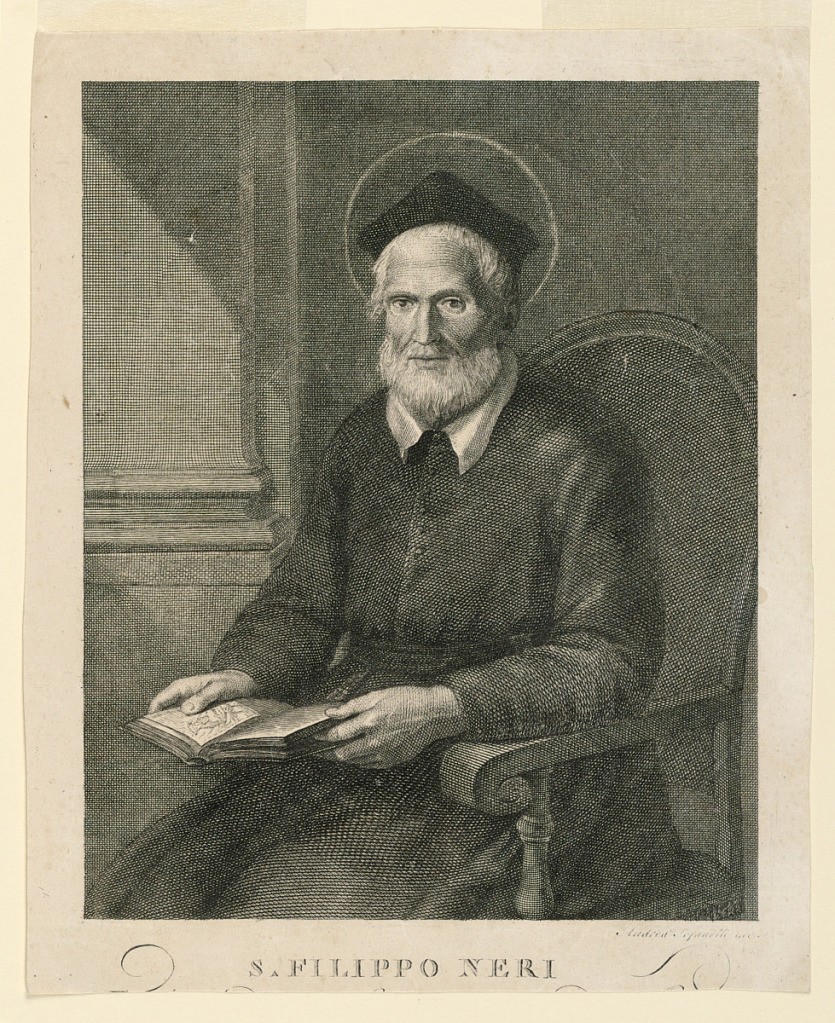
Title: Portrait of S. Filippo Neri (1515-1595)
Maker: Andrea Tepanelli
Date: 1780-1810
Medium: Engraving on paper
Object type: Print
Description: Kneww length portrait of the Saint in three-quarter view to left, holding a book in his hands.